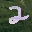
Label: 2